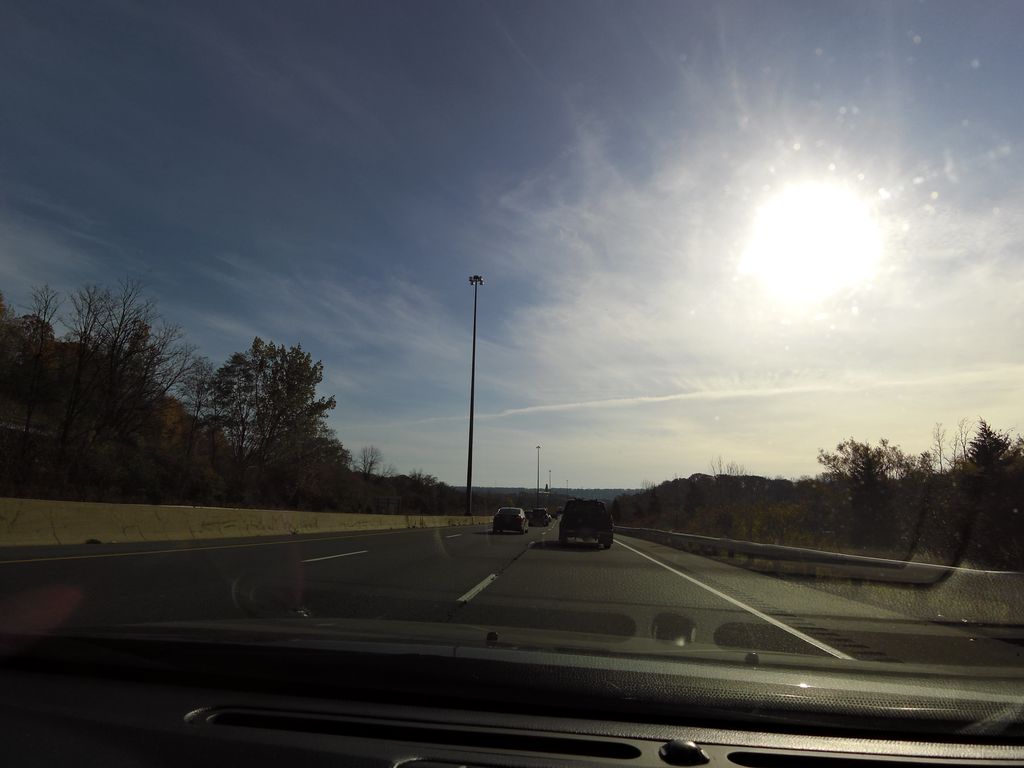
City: hamilton